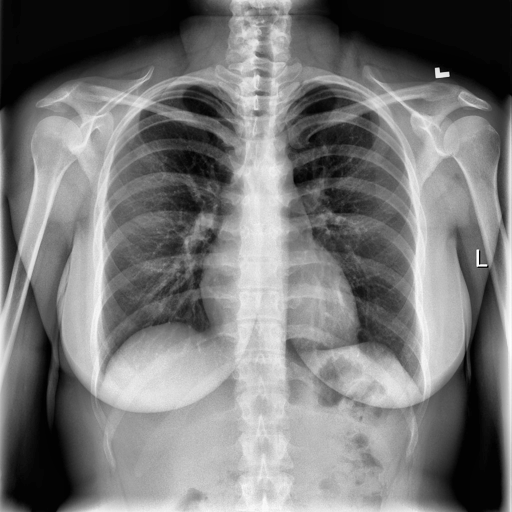
Finding: NORMAL